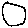
Label: circle